Question: Simple many to many relationship

Here all the cases that I am trying to accomplish
- - - -
## Case Number 1 solution: everything works fine here
'''
using (MyContext DbCtx = new MyContext())
{
var FileCategory = new FileCategory {
Active=true,
Category="W",
File = new List<File>()
};
var File = new File
{
FileName = "a",
FileTypeId = 1,
RevisionDate = DateTime.Now,
UploadDate = DateTime.Now,
FileCategory = new List<FileCategory>()
};
DbCtx.FileCategory.Add(FileCategory);
FileCategory.File.Add(File);
DbCtx.SaveChanges();
}
'''
## Case Number 2: I get an error:NullReferenceException (
I think FileCategory navigational property is null from the MyExistingFile. Not sure is lazy loading is getting the best of me here.
'''
using (MyContext DbCtx = new MyContext())
{
var MyExistingFile = DbCtx.File.Find(1);
var MyExistingCategory = DbCtx.FileCategory.Find(1);
//with the line below i am trying to say we dint change anything on File since it already exist
DbCtx.Entry<File>(MyExistingFile).State = EntityState.Unchanged;
//I am just trying to add the category to a file. Since a file can multiple categories.
MyExistingFile.FileCategory.Add(MyExistingCategory);
DbCtx.SaveChanges();
}
'''
I am guessing I will be able to solve the rest once someone shows me why case number 2 is wrong.
# Update: Solution was given by Slauma
I added virtual to all my poco properties and navigational properties like this
'''
public class FileCategory
{
[Key]
public virtual int FileCategoryId { get; set; }
public virtual string Category { get; set; }
public virtual bool Active { get; set; }
public virtual ICollection<File> File { get; set; }
}
'''
Then I was able to write this and it worked for case number 2
'''
using (MyContext DbCtx = new MyContext())
{
var MyExistingFile = DbCtx.File.Find(1);
var MyExistingCategory = DbCtx.FileCategory.Find(1);
MyExistingFile.FileCategory.Add(MyExistingCategory);
DbCtx.SaveChanges();
}
'''
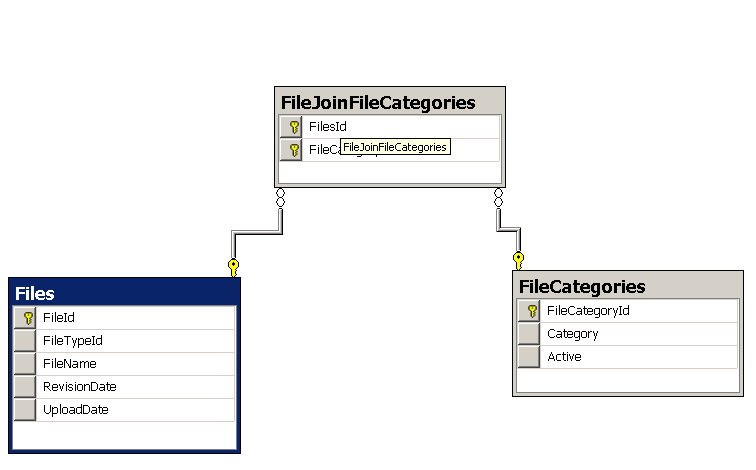
Answer: Just create an empty list:
'''
using (MyContext DbCtx = new MyContext())
{
var MyExistingFile = DbCtx.File.Find(1);
var MyExistingCategory = DbCtx.FileCategory.Find(1);
MyExistingFile.FileCategory = new List<FileCategory>();
MyExistingFile.FileCategory.Add(MyExistingCategory);
DbCtx.SaveChanges();
}
'''
It's actually better to avoid lazy loading in this scenario because it would load the 'FileCategory' collection from the database. But you don't need this collection to create the new relationship.
Manually setting the state to 'Unchanged' is not necessary, so I removed that line.